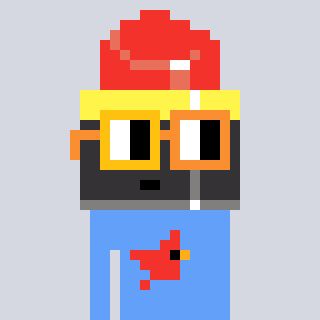
a pixel art character with square yellow and orange glasses, a lipstick-shaped head and a blue-colored body on a cool background